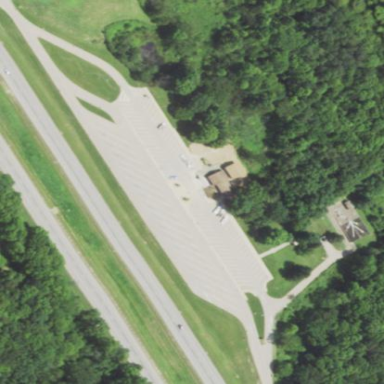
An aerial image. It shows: Rest area along the road.